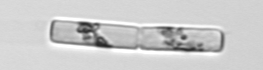
Label: Guinardia_delicatula